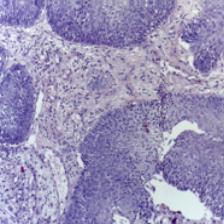
Diagnosis: OSCC